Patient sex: M
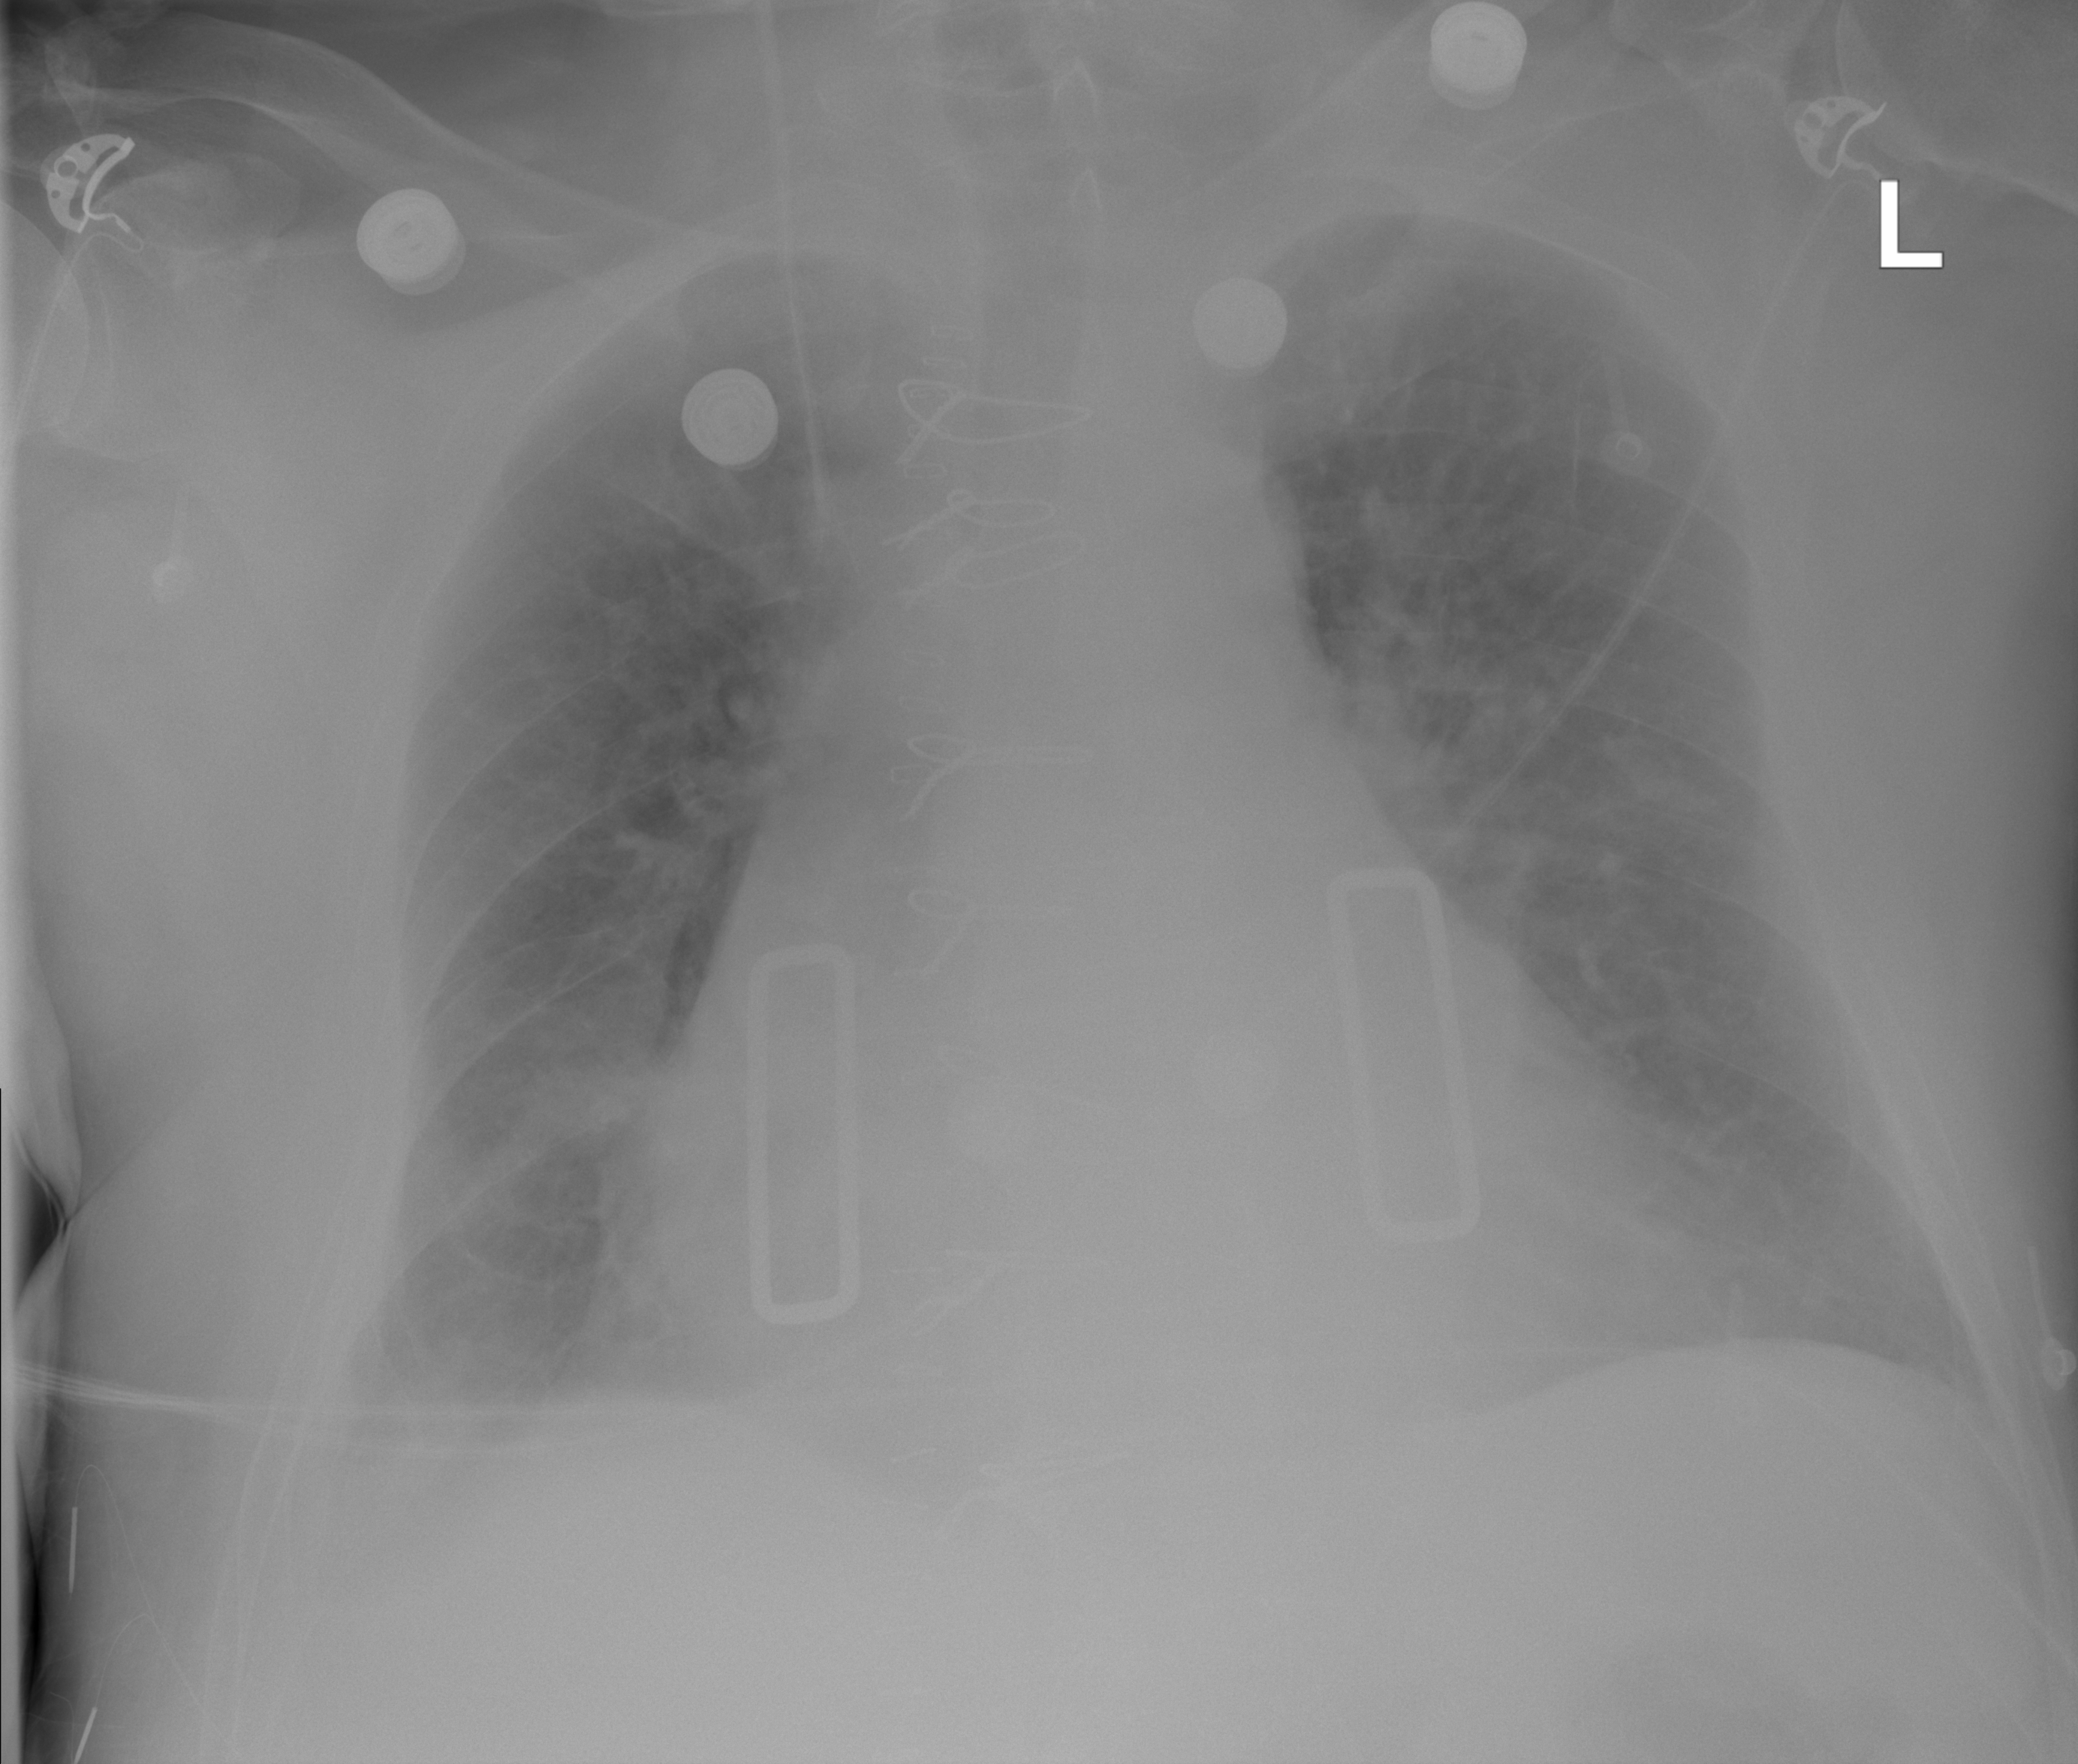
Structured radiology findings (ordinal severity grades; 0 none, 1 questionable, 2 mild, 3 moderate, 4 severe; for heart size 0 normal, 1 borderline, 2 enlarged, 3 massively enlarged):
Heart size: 3
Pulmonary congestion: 0
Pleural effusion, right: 2
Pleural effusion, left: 0
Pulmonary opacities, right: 0
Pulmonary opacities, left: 2
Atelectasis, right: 2
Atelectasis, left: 2